Question:
The keyword 'this' is not valid
Can you help me?
'''
static void ThreadFuncEven()
{
Thread.Sleep(20000);
HtmlElementCollection elc2 = this.webBrowser1.Document.GetElementsByTagName("a");
int count = 0;
foreach (HtmlElement el in elc2)
{
if (el.GetAttribute("data-gtm").Equals("like-toggle"))
{
el.InvokeMember("Click");
if (++count >= 50)
{
break;
}
}
}
}
'''
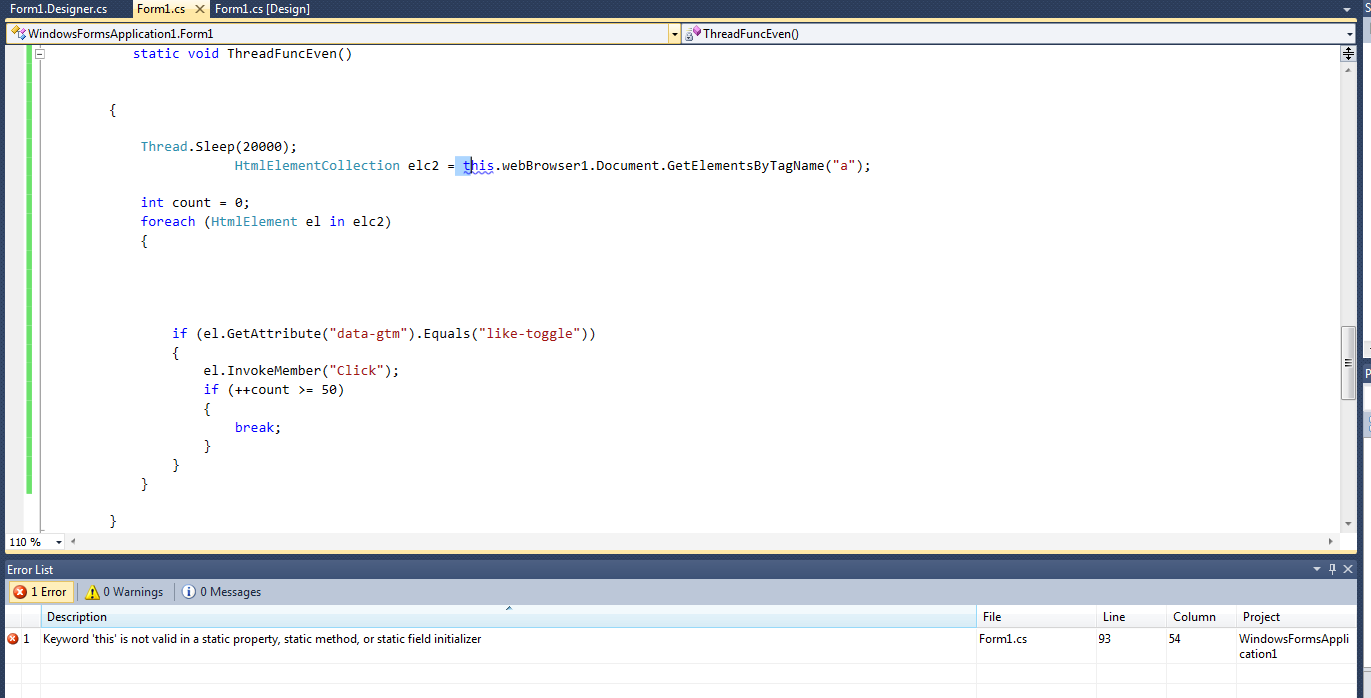
Answer: You're trying to use the 'this' keyword inside a 'static' method. Either make the method an 'instance' method or change your code.